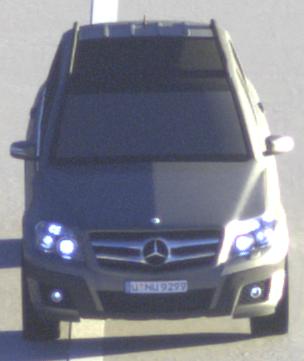
Make: Mercedes-Benz
Model: GLK 280
Detailed model: GLK-Class (204)
Model produced from: 2008/10
Model produced until: 2009/04
Doors: 5
Color: gray
Road condition: dry road
Daytime: sunrise or sunset
Contrast: high contrast